Question: its my first time to access and read an excel file (xlsx) with c#..
i am having problem and the error was: No value given for one or more required parameters
below is my code:
'''
private void button5_Click(object sender, EventArgs e)
{
string ConnectionString = @"Provider=Microsoft.ACE.OLEDB.12.0;Data Source=C:\Class Schedules.xlsx;Extended Properties=""Excel 12.0;HDR=NO;""";
string ExcelQuery;
ExcelQuery = "SELECT A1 FROM [Sheet1$]";
OleDbConnection ExcelConnection = new OleDbConnection(ConnectionString);
ExcelConnection.Open();
OleDbCommand ExcelCommand = new OleDbCommand(ExcelQuery, ExcelConnection);
OleDbDataReader ExcelReader;
ExcelReader = ExcelCommand.ExecuteReader(); //error happens here
while (ExcelReader.Read())
{
MessageBox.Show((ExcelReader.GetValue(0)).ToString());
}
ExcelConnection.Close();
}
'''
since this is my first time, im just trying to read the content of A1, below is my excel file:

but running the code would give me an error: No value given for one or more required parameters.
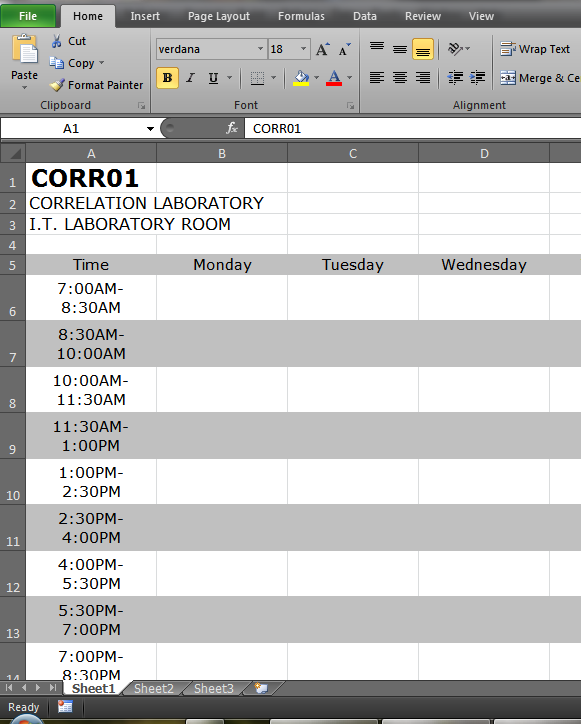
Answer: okay, i found a way to read a specific cell in c#....
location 'rCnt=1,cCnt=1' is 'A1' in excel
'''
private void button9_Click(object sender, EventArgs e)
{
Excel.Application xlApp;
Excel.Workbook xlWorkBook;
Excel.Worksheet xlWorkSheet;
Excel.Range range;
string str;
int rCnt = 1; // this is where you put the cell row number
int cCnt = 1; // this is where you put the cell column number
xlApp = new Excel.ApplicationClass();
xlWorkBook = xlApp.Workbooks.Open(@"C:\Class Schedules.xlsx", 0, true, 5, "", "", true, Microsoft.Office.Interop.Excel.XlPlatform.xlWindows, " ", false, false, 0, true, 1, 0);
xlWorkSheet = (Excel.Worksheet)xlWorkBook.Worksheets.get_Item(1);
range = xlWorkSheet.UsedRange;
str = (string)(range.Cells[rCnt, cCnt] as Excel.Range).Value2; //you now have the value of A1.
xlWorkBook.Close(true, null, null);
xlApp.Quit();
releaseObject(xlWorkSheet);
releaseObject(xlWorkBook);
releaseObject(xlApp);
}
private void releaseObject(object obj)
{
try
{
System.Runtime.InteropServices.Marshal.ReleaseComObject(obj);
obj = null;
}
catch (Exception ex)
{
obj = null;
MessageBox.Show("Unable to release the Object " + ex.ToString());
}
finally
{
GC.Collect();
}
}
'''
be sure to have:
'''
using Excel = Microsoft.Office.Interop.Excel;
'''
and add a reference into the project called Microsoft Excel Object Library which can be found under the COM tab...
if you want to read multiple texts, just use for loop
and increment value of rCnt or cCnt...
if you want to write into the cell, i think it could be done this way:
'''
(range.Cells[rCnt, cCnt] as Excel.Range).Value2 = value;
'''
that's all...hope this will help others